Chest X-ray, AP view. Patient: 51 years old, sex M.
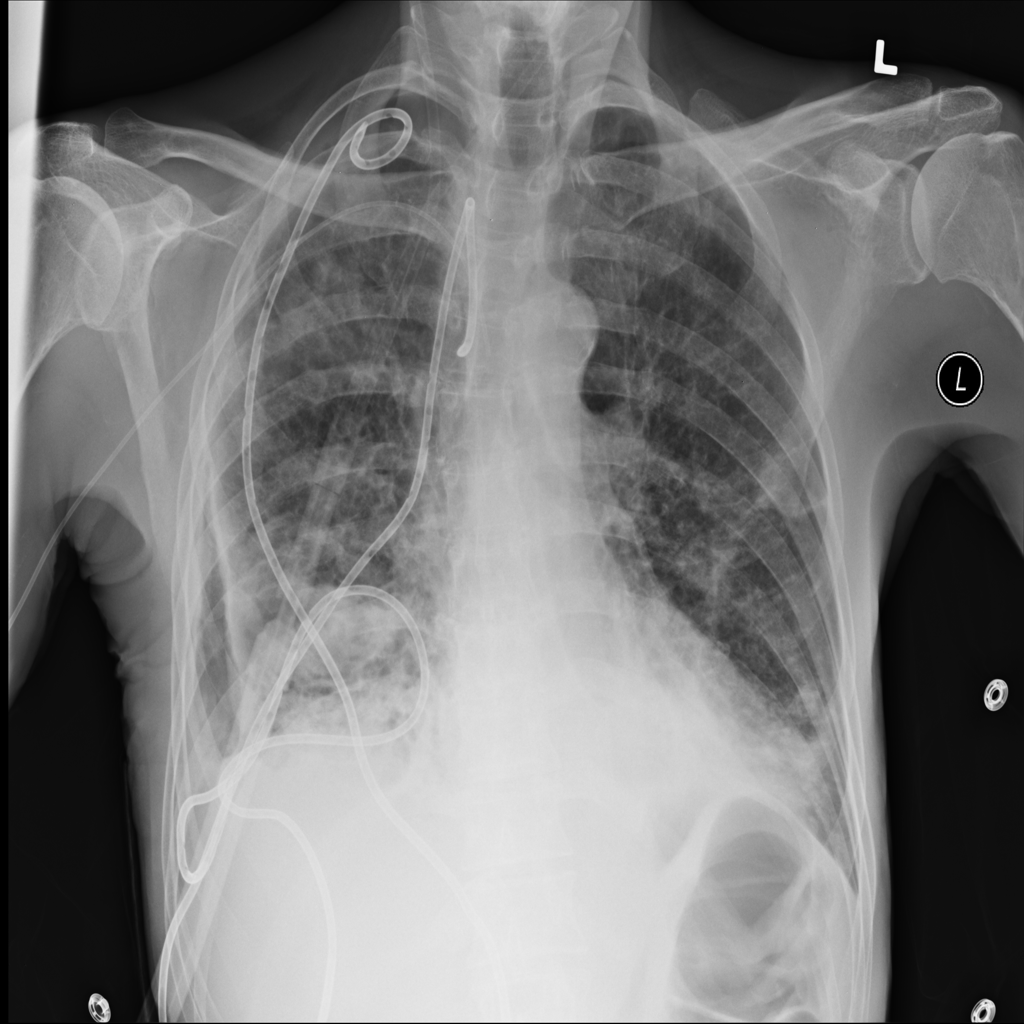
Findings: Pneumothorax